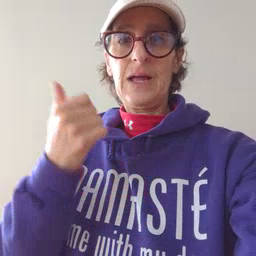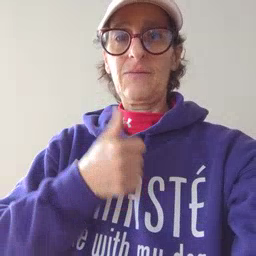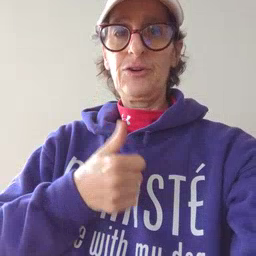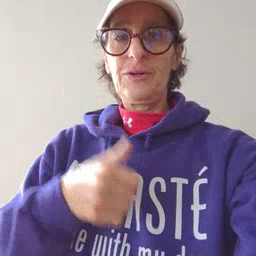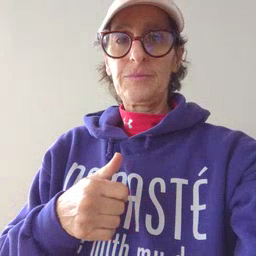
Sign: every